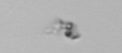
Label: detritus